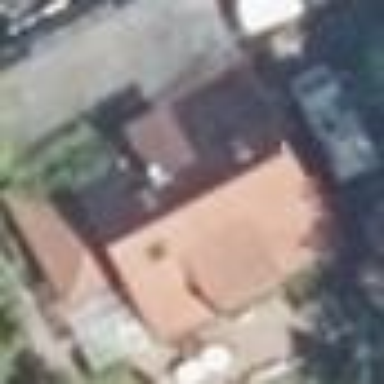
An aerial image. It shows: Simple and straightforward house.